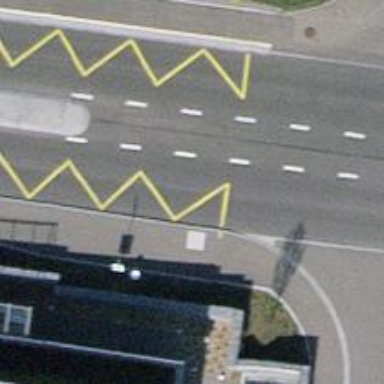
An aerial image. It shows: Bus stop with designated stop position for public transport.